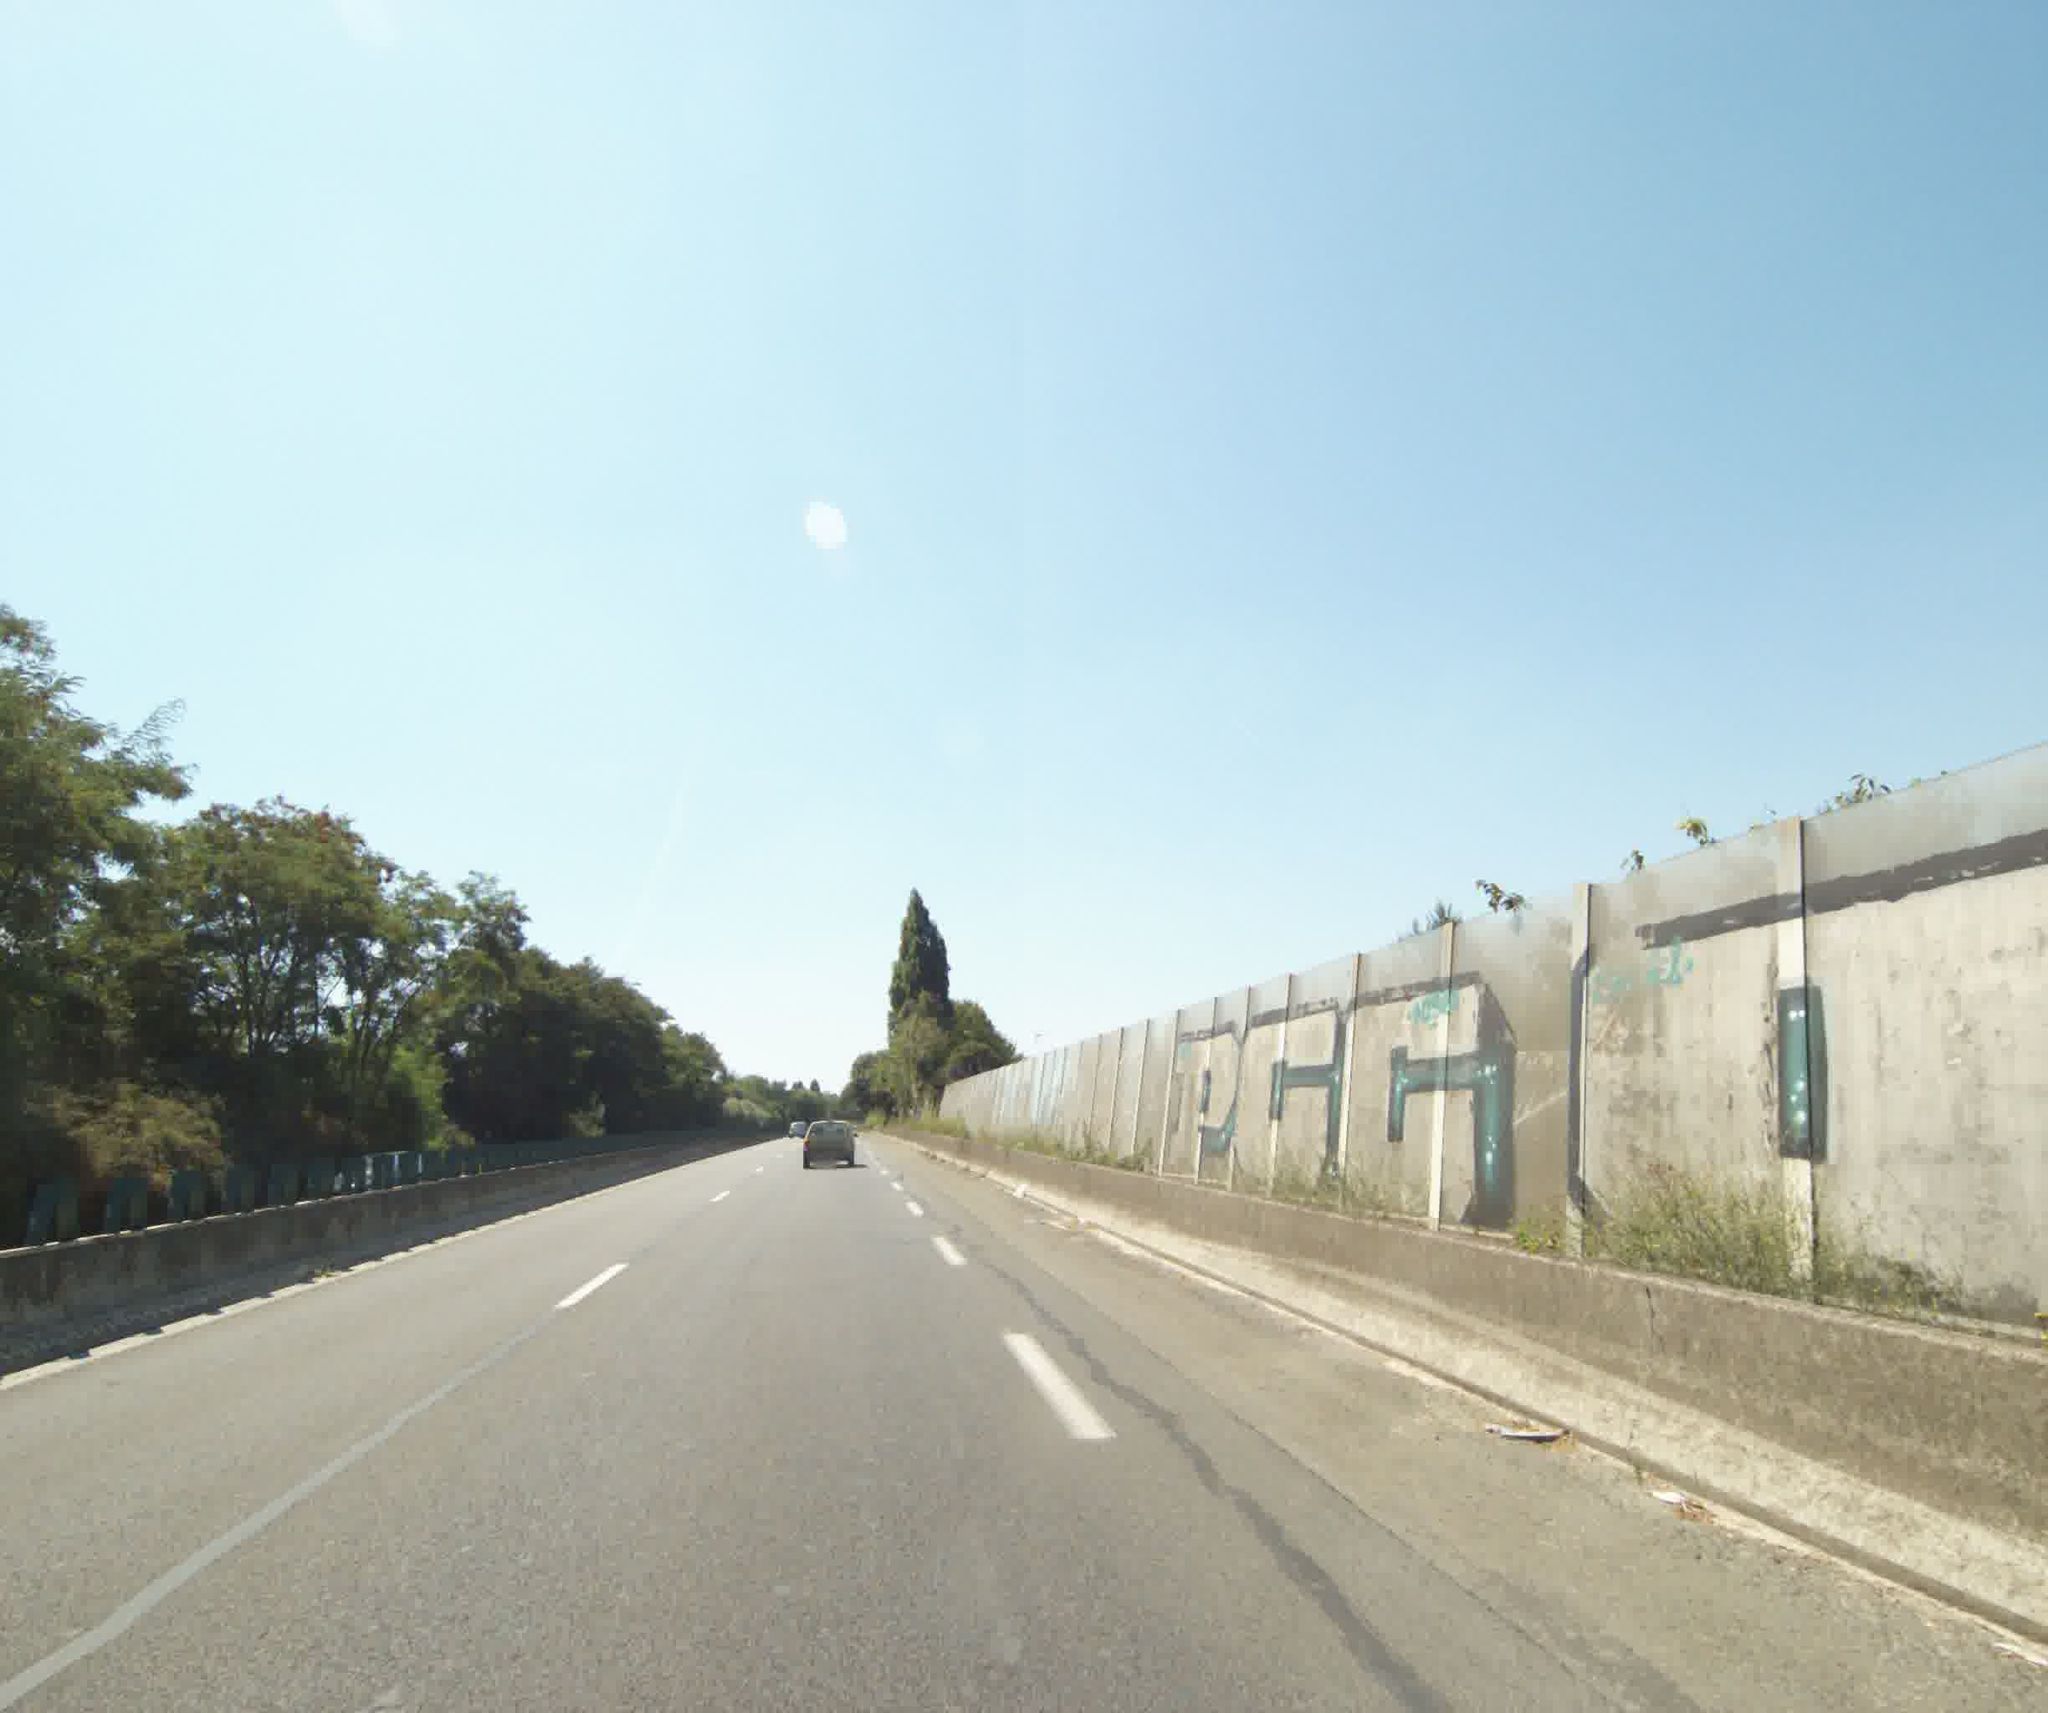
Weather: clear
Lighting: day
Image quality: good
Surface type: driving surface
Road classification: primary, trunk
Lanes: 2, 3, 1
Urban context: urban centre
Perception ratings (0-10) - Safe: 0.4, Lively: 0.66, Beautiful: 1.95, Boring: 5.95, Depressing: 8.01, Wealthy: 1.2